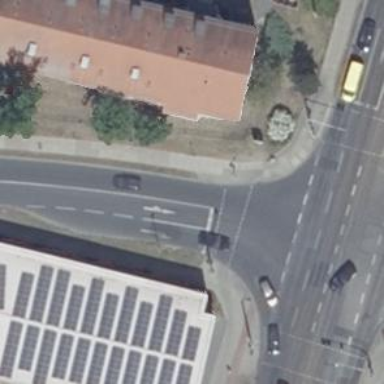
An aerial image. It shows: Road with traffic signals at crossing.